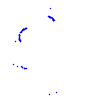
Particle: kaon